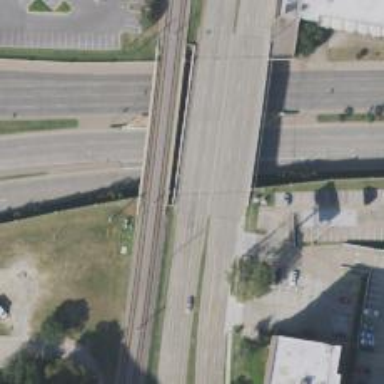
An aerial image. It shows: Secondary road crossing bridge.